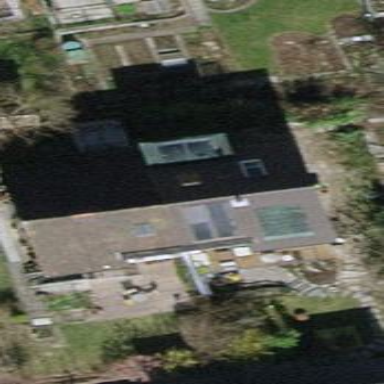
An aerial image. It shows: Semidetached house with gabled roof.